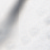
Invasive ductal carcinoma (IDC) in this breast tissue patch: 0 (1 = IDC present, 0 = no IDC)